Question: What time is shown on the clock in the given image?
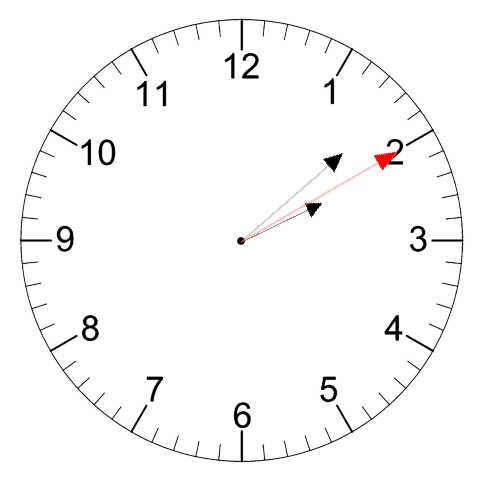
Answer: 02:08:10